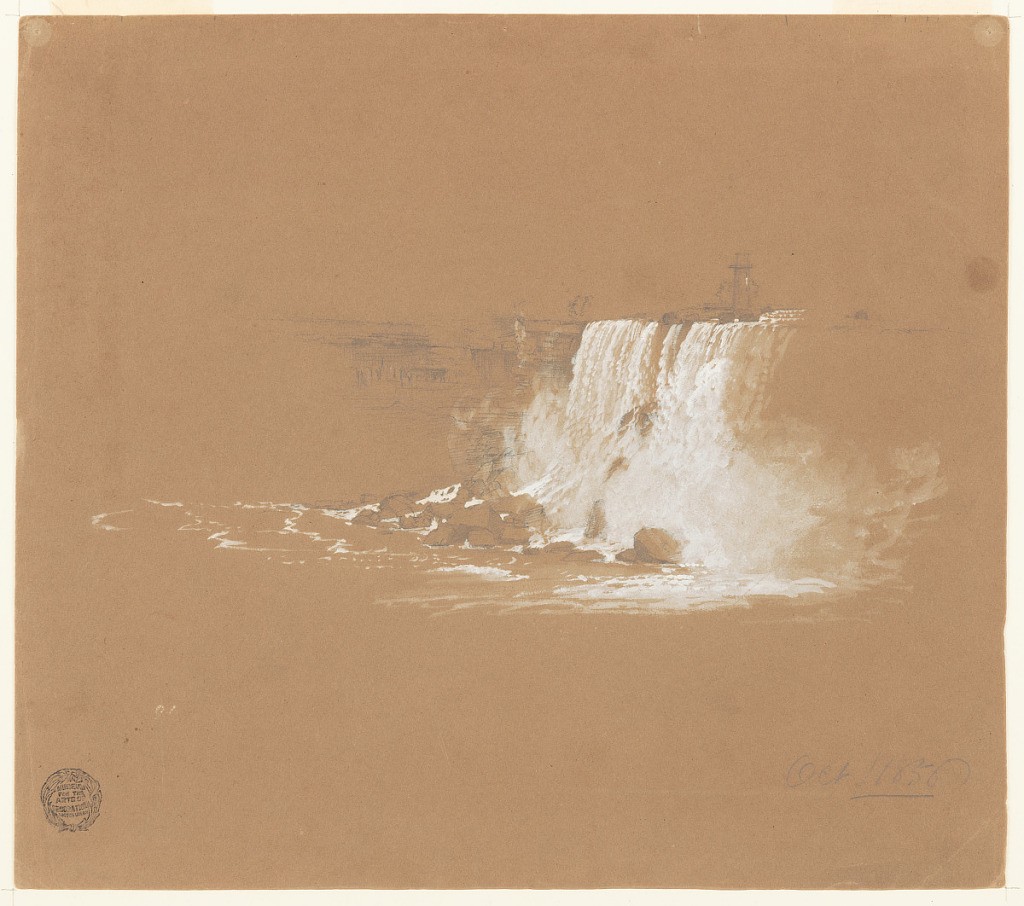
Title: Horseshoe Falls and Terrapin Tower, Niagara River, Canada
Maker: Frederic Edwin Church, American, 1826–1900
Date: October 1856
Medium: Graphite and white gouache on brown wove paper
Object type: Drawing
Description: Landscape sketch showing a view of the Terrapin Tower and the eastern portion of Horseshoe Falls as viewed from the Canadian bank of the Niagara River. The water of the cascades crashes dramatically onto a pile of rocks and boulders. Beyond the Terrapin Tower, the cliffs of Goat Island are visible. Below, foam and mist float around the waters of the Niagara River.